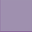
Piece: xx